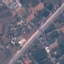
Land use / land cover class: Highway